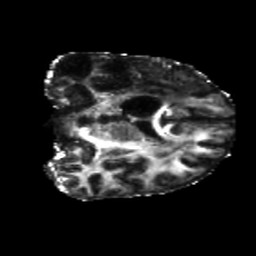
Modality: FA
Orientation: coronal
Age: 46
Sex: male
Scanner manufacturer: siemens
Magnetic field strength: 3 T
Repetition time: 5.25 s
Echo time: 0.08 s